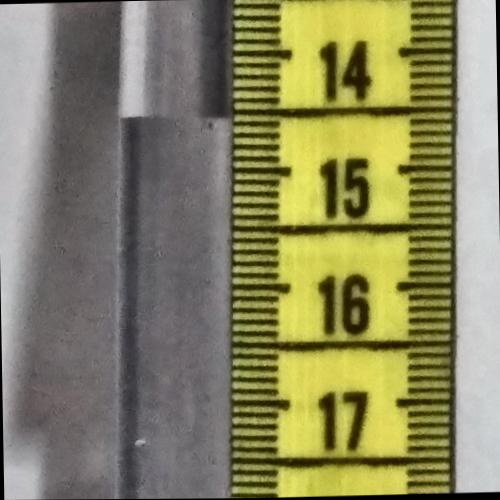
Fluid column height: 14.6 cm